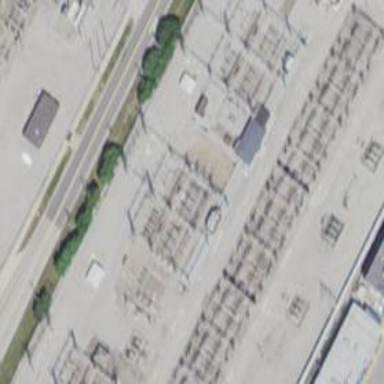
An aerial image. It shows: Switch for power supply.